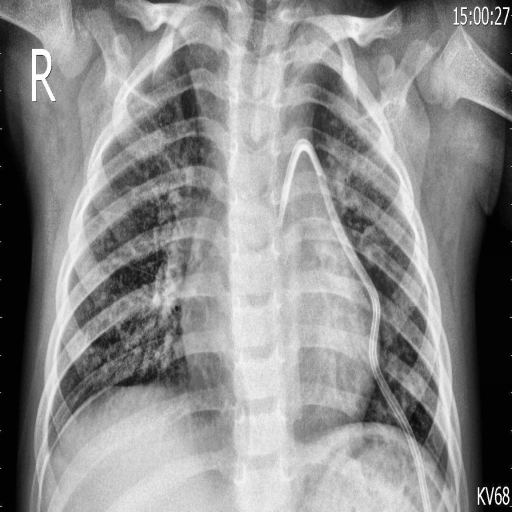
Finding: PNEUMONIA